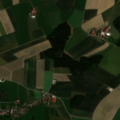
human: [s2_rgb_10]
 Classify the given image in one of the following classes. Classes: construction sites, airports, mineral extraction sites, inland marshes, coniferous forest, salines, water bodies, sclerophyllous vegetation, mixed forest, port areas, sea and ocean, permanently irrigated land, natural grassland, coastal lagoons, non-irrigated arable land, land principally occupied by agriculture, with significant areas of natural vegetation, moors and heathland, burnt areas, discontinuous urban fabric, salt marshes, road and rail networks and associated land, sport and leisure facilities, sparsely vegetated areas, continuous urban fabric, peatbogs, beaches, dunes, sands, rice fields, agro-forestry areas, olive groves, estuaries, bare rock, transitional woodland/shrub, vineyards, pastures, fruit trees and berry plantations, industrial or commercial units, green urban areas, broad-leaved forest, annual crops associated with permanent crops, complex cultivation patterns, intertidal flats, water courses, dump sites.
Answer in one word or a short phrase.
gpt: non-irrigated arable land, pastures, complex cultivation patterns, coniferous forest